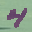
Label: 4